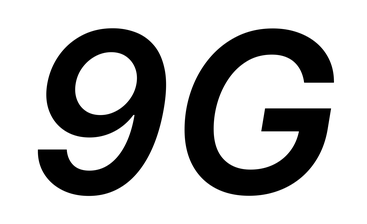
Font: Inter-Italic_SemiBold_Italic